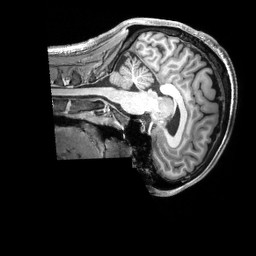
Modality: T1w
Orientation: sagittal
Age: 42
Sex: male
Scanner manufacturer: siemens
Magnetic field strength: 3 T
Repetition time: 2.3 s
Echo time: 0.00228 s